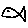
Label: fish